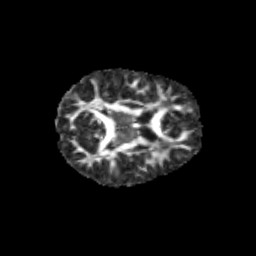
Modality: FA
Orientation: axial
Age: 9
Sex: female
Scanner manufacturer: siemens
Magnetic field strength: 3 T
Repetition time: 3.8 s
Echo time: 0.07 s